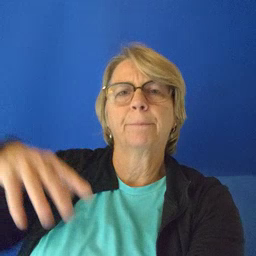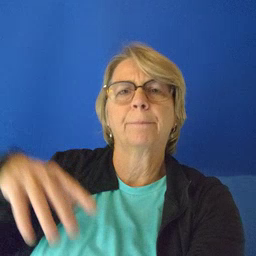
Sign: lamp